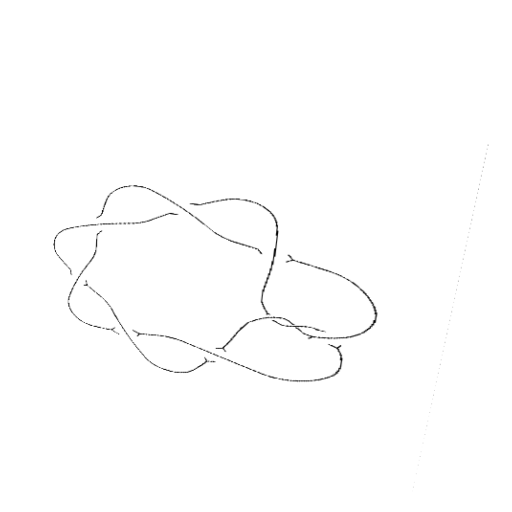
Crossing number: 9